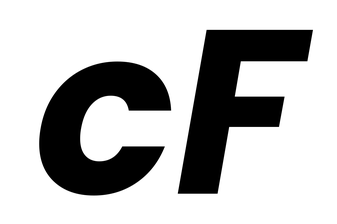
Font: Poppins-BoldItalic